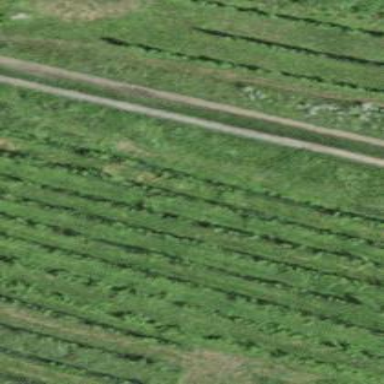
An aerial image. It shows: Vineyard.